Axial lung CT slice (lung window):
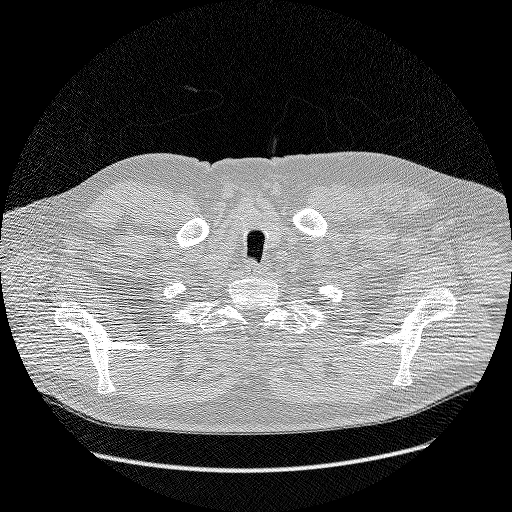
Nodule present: no